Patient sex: M
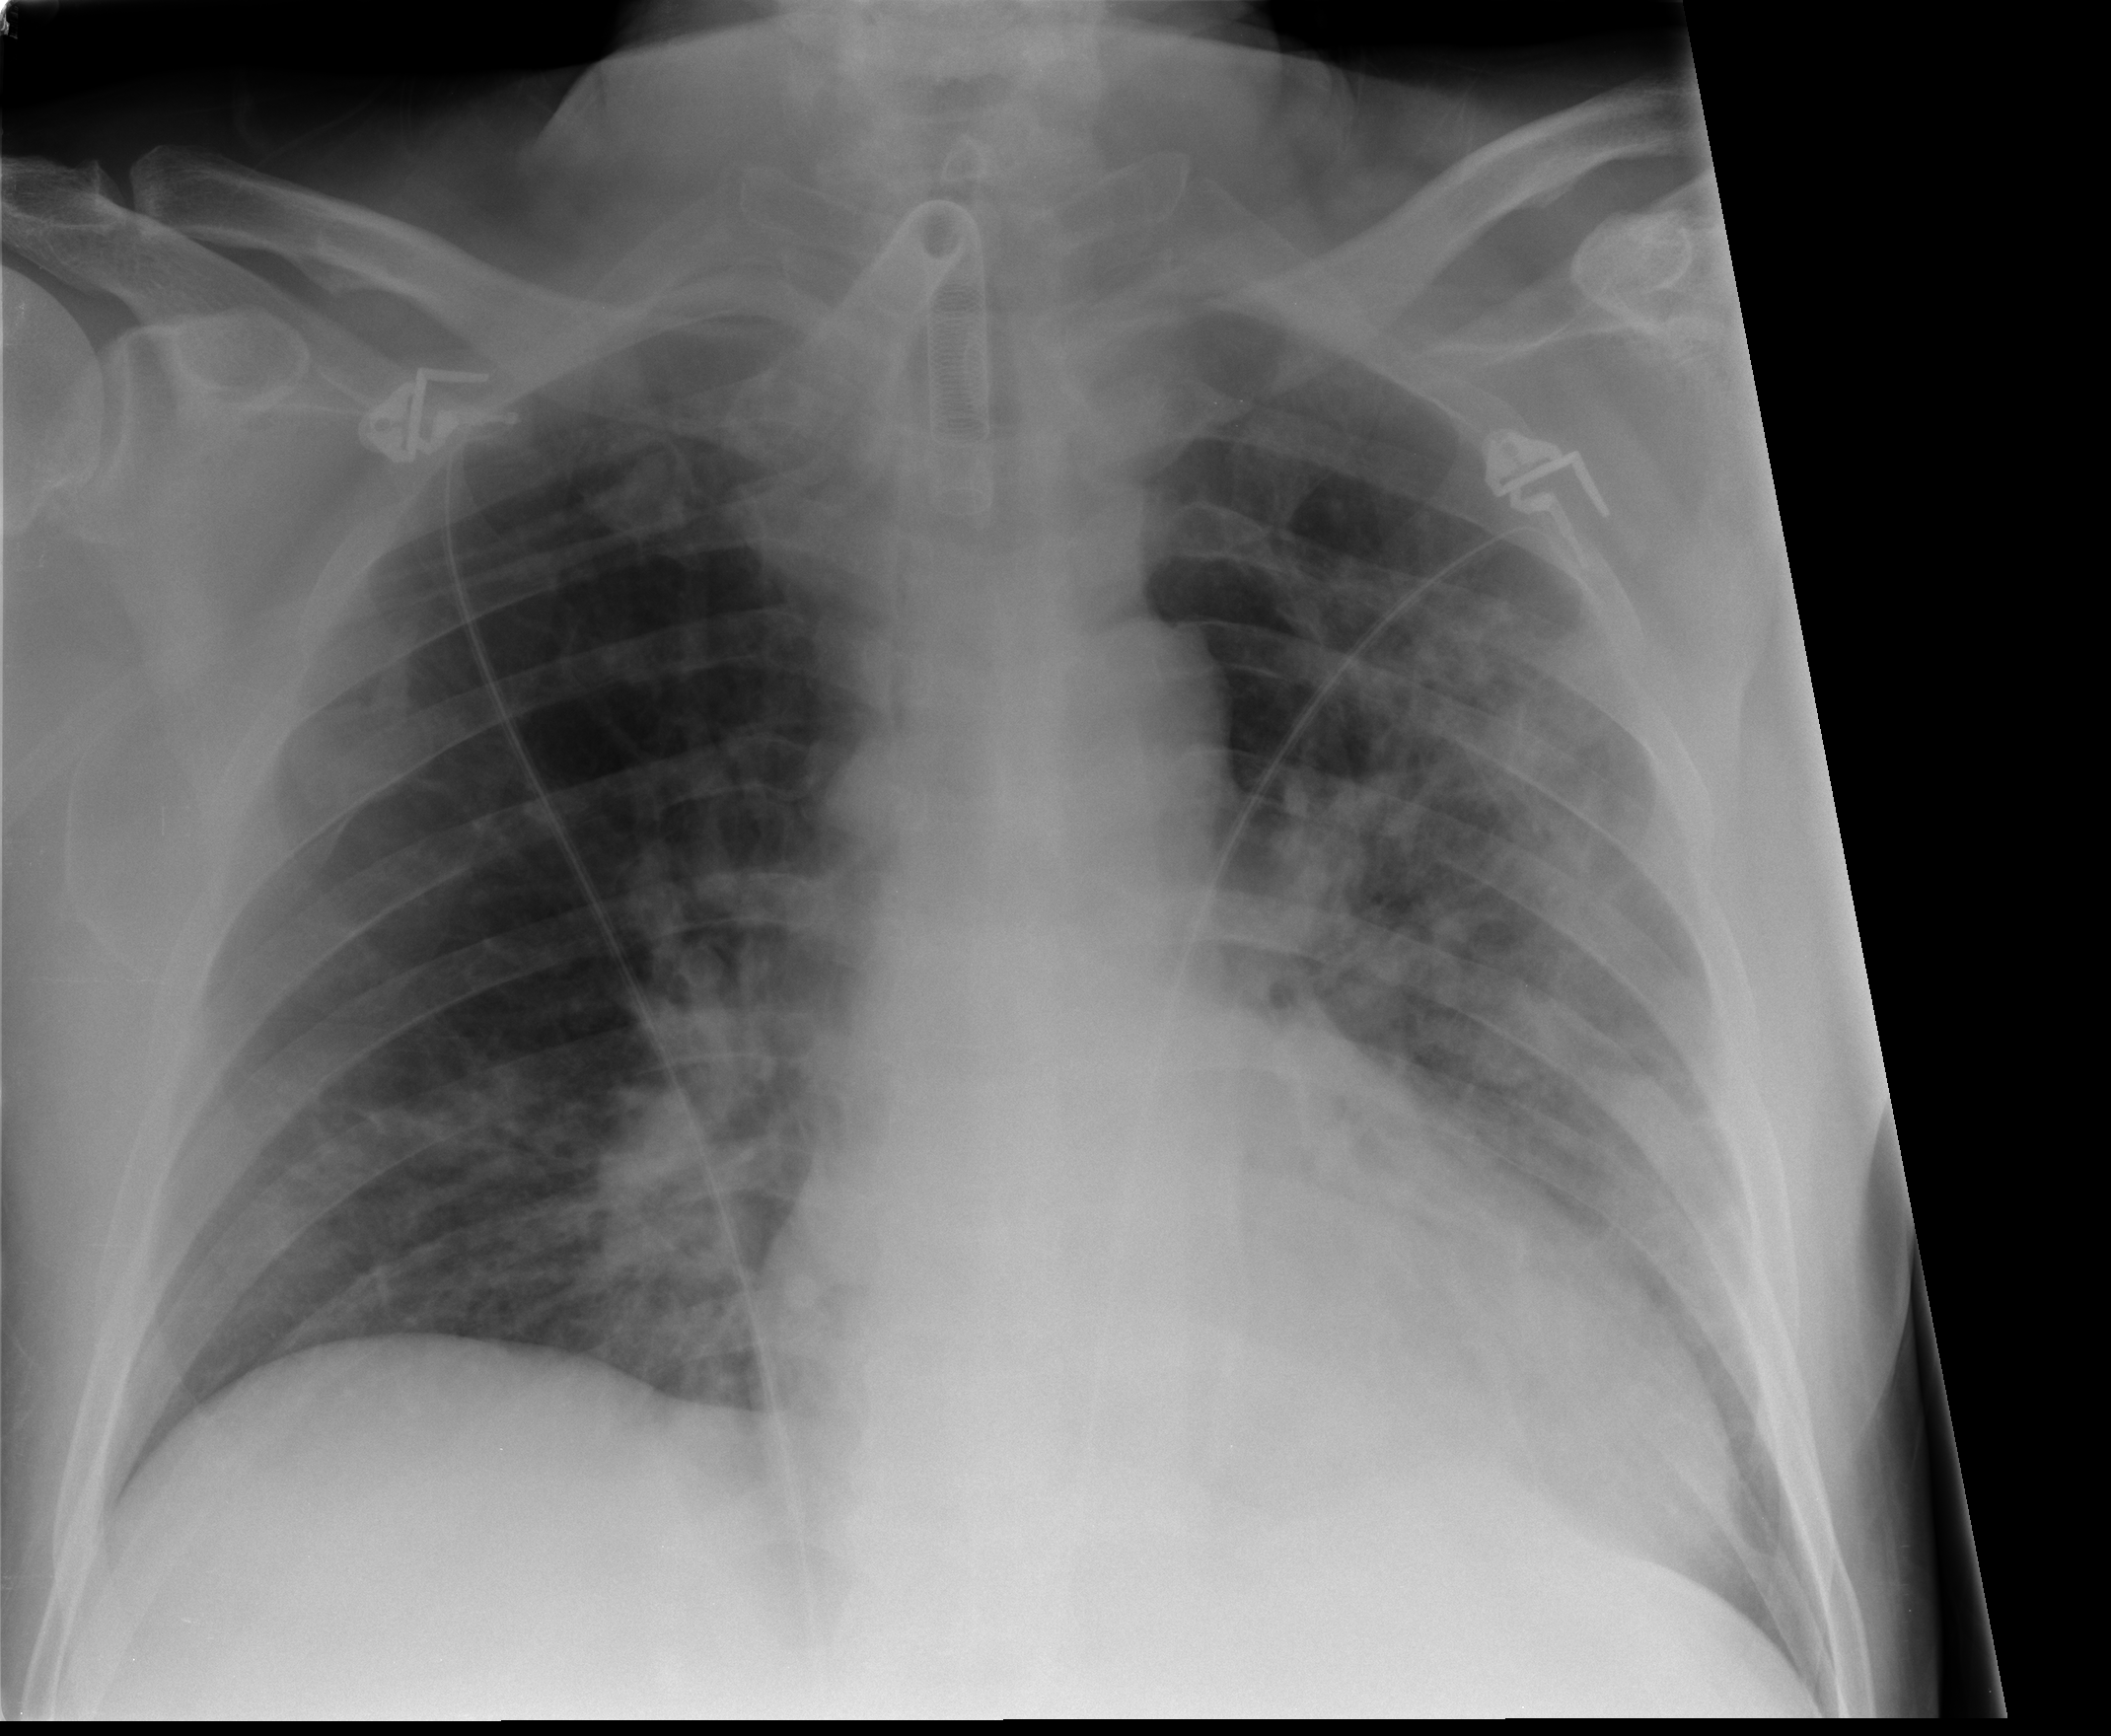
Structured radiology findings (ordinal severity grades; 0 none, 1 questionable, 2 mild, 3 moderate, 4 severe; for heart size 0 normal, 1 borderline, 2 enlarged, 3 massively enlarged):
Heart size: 1
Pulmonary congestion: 2
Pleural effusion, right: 0
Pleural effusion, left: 1
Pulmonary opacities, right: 2
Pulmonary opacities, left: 3
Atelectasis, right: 2
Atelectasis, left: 3